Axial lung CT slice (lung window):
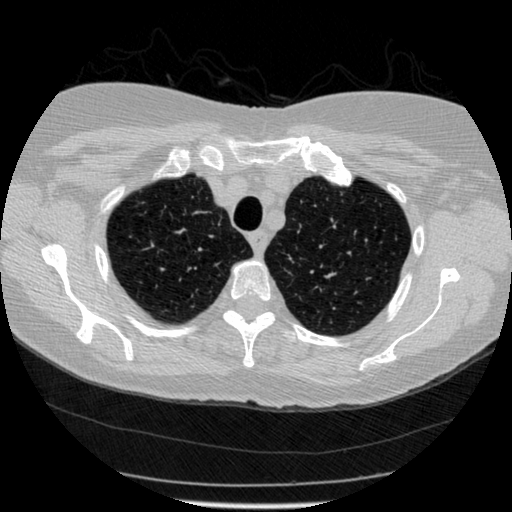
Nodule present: no